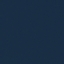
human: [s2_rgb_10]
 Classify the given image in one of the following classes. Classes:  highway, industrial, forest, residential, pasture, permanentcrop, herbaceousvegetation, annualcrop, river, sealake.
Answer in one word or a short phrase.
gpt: SeaLake